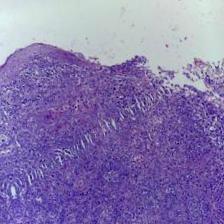
Diagnosis: OSCC